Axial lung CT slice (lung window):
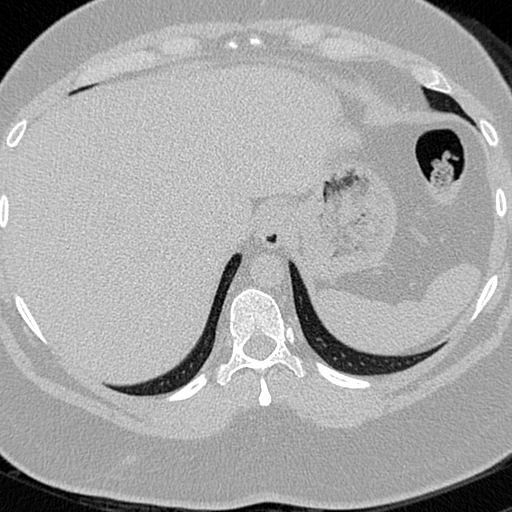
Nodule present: no